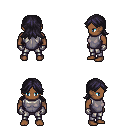
a pixel art fantasy rpg character, male body template, human, dark skin, steel chest armor, metal pants, raven loose hair, metal gloves, four views (front, back, left, right), 2x2 character sprite sheet, small pixel art, hard edges, no anti-aliasing